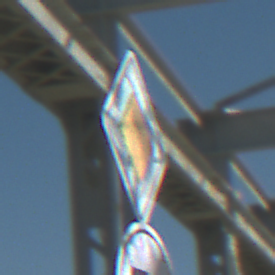
Verkehrszeichen: Vorfahrtsstrasse
Zusatzzeichen unten: EndeGeschwindigkeit70
Umgebung: Outdoor, Special
Tageszeit: MorningAfternoon
Wetter: Clear
Licht: Natural
Jahreszeit: NotSpecified
Kontrast: HighContrast